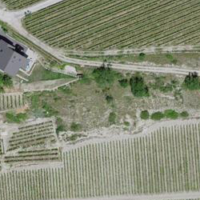
EUNIS habitat code: 40
Species observed at this site:
Sturnus vulgaris
Linaria cannabina
Emberiza cirlus
Fringilla coelebs
Passer domesticus
Sylvia atricapilla
Turdus merula
Columba palumbus
Emberiza cia
Parus major
Pica pica
Phoenicurus ochruros
Garrulus glandarius
Phoenicurus phoenicurus
Falco tinnunculus
Corvus corax